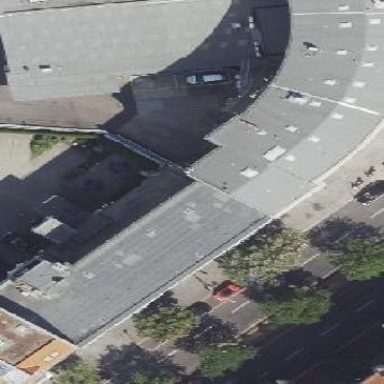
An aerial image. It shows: Residential building with flat roof.